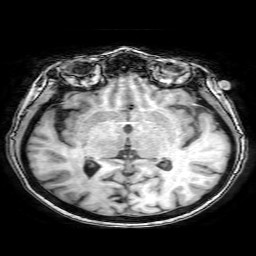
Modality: T1w
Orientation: coronal
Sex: female
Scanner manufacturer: philips
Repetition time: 0.008141 s
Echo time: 0.00374 s